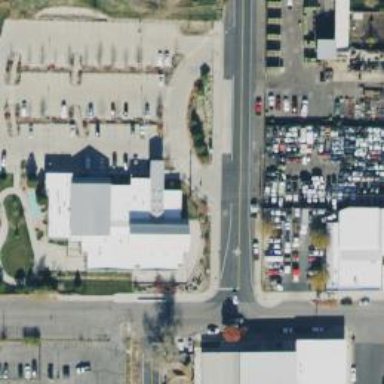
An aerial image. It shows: Community center building.